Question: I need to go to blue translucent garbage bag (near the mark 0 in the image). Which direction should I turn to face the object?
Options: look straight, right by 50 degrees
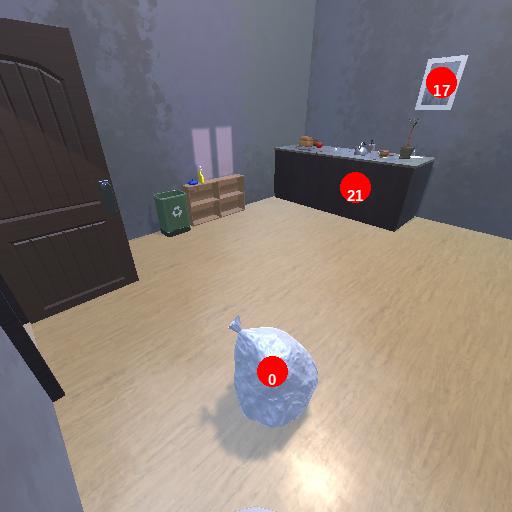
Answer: look straight